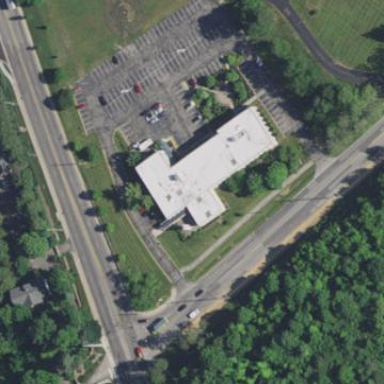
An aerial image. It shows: Building.